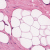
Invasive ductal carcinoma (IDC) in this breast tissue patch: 0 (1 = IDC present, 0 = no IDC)